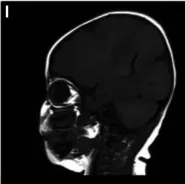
T1-weighted axial.
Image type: radiology (mri)